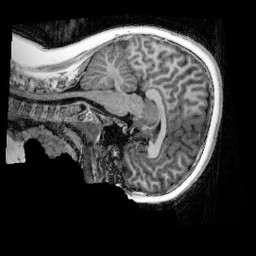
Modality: UNIT1_denoised
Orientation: sagittal
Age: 10
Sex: male
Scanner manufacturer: siemens
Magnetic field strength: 3 T
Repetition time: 4 s
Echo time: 0.00303 s